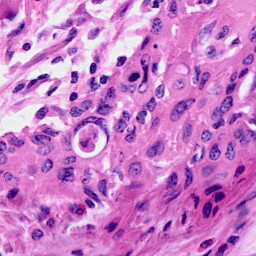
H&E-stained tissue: Cervix